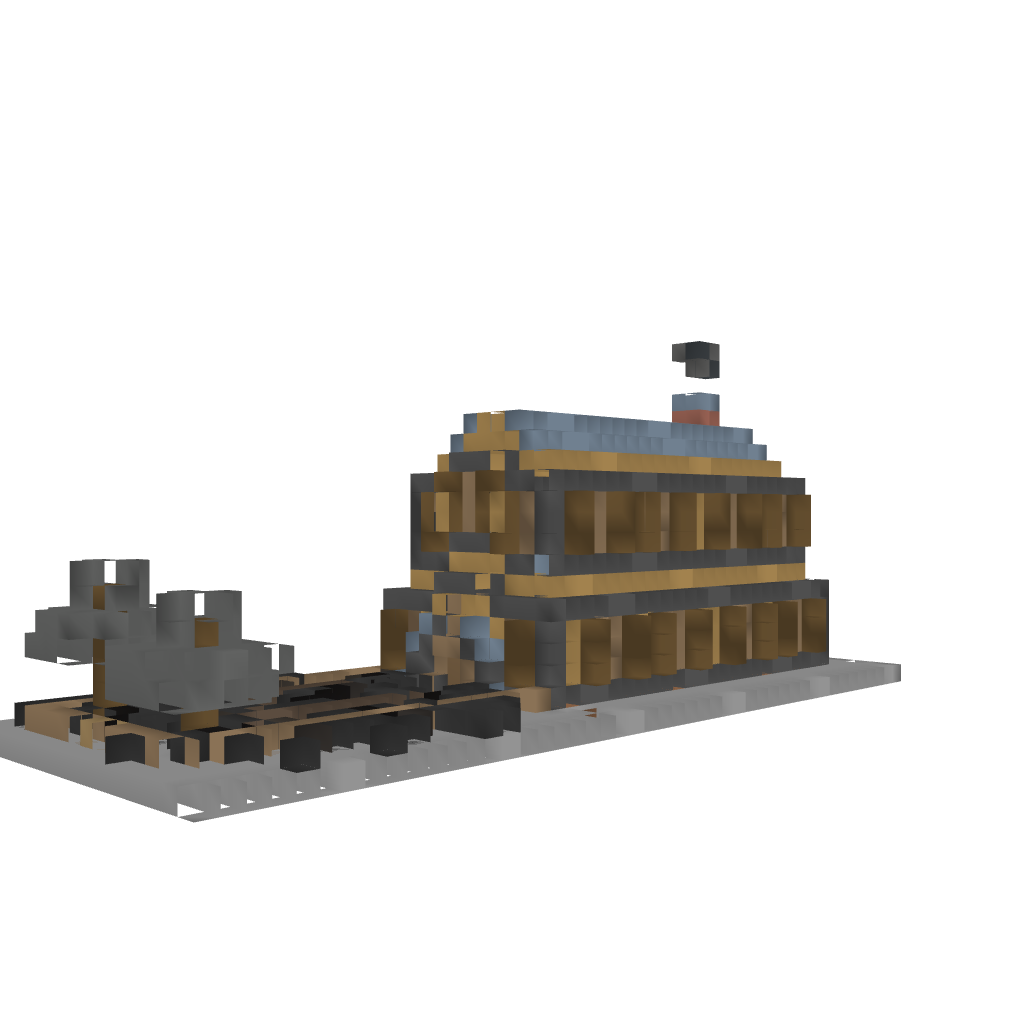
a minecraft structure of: Old Fashioned Log Cabin